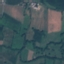
Land use / land cover class: Pasture